Question: I'm trying to install SIgnal-r library into my project using :
'''
Install-Package Microsoft.AspNet.SignalR
'''
provided here:<URL> but i am having this error

Can anyone please tell me how I can fix this problem
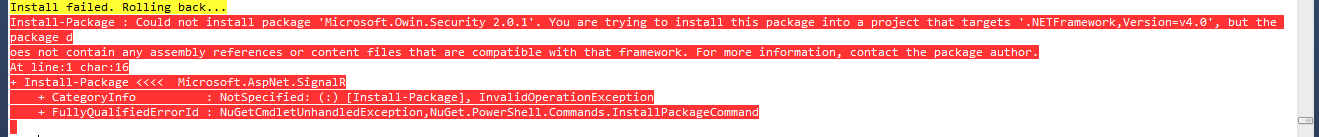
Answer: SignalR 2.0 doesn't work on .NET 4.0 projects. You need to install SignalR 1.1.3. See <URL> for more details.